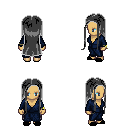
a pixel art fantasy rpg character, female body template, human, tanned skin, blue robe, metal pants, gray extra-long hairstyle, bracelets, black slippers, four views (front, back, left, right), 2x2 character sprite sheet, small pixel art, hard edges, no anti-aliasing